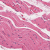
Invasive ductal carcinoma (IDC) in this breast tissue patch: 0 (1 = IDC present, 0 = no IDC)